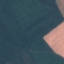
Land use / land cover class: AnnualCrop